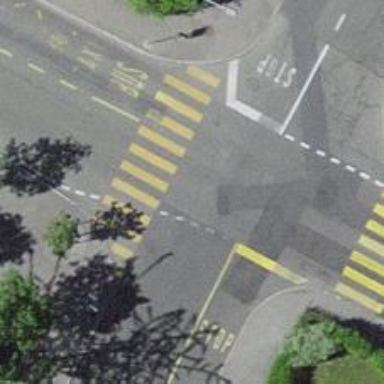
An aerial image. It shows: Uncontrolled road crossing.